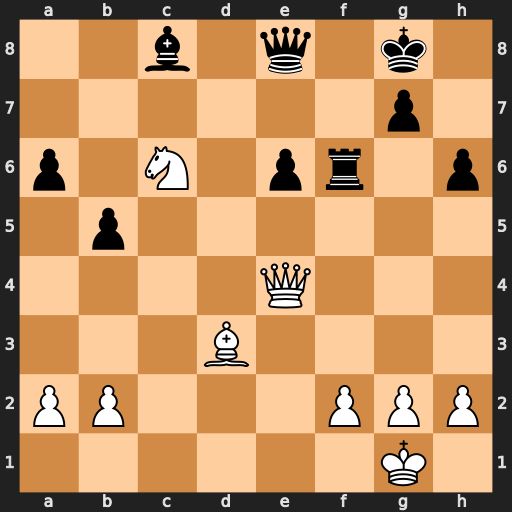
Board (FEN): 2b1q1k1/6p1/p1N1pr1p/1p6/4Q3/3B4/PP3PPP/6K1
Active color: w
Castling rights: -
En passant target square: -
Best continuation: Qh7+ Kf7 Ne5+